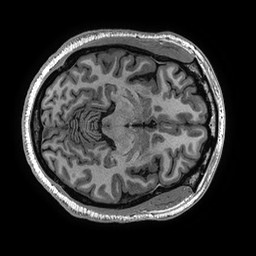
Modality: T1w
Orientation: axial
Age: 25
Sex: female
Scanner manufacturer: ge
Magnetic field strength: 3 T
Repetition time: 0.006952 s
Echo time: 0.00292 s